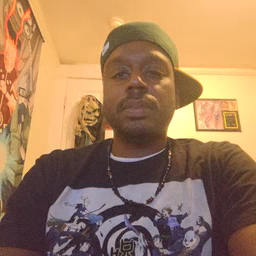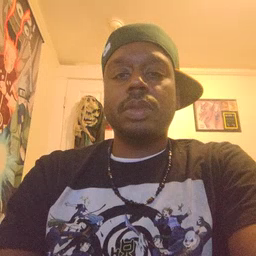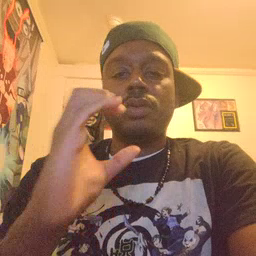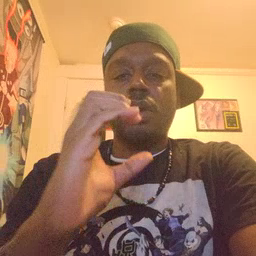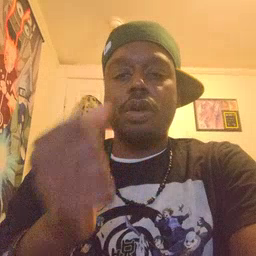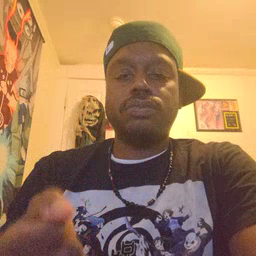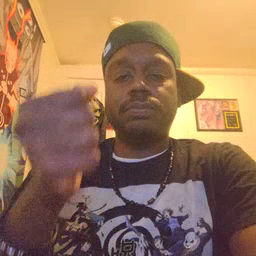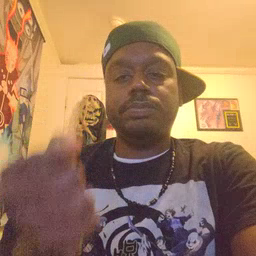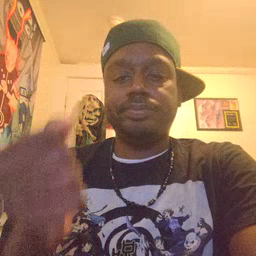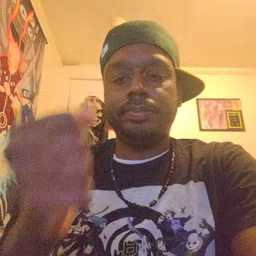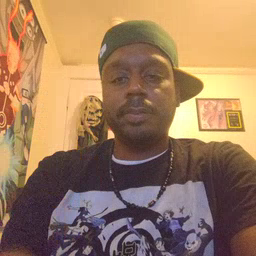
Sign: car